Question: I want to have a simple SearchBar in ObjectiveC. Using 'UISearchBar' or 'UISearchBarDelegate' is confusing me. I could have used a 'UITextField' but it does not have the look & feel of a search bar.
As in the image attached, I want just the searchbar no 'UITableView' associated with it. The image has a TableView attached but you get the point. Also after someone enters text into the searchBar & pressed "enter" how do I retrieve the text?

I am aware of these links which discuss the same, but they are more in light with using tables.
<URL>
<URL>
<URL>
<URL>
<URL>
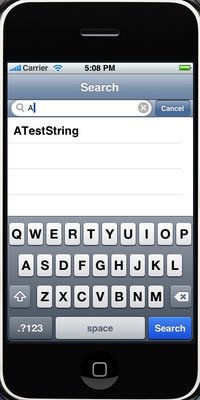
Answer: Just make your view controller implement the 'UISearchBarDelegate'. In your xib file, all you need to do is to add a UISearchBar to your view and configure it as necessary, create an outlet for it (optional really but helps to be explicit), and assign the delegate outlet to your view controller.
Then, to respond to the search bar events, implement the 'UISearchBarDelegate' protocol methods as necessary. For example:
'''
- (void)searchBarSearchButtonClicked:(UISearchBar *)searchBar {
[self handleSearch:searchBar];
}
- (void)searchBarTextDidEndEditing:(UISearchBar *)searchBar {
[self handleSearch:searchBar];
}
- (void)handleSearch:(UISearchBar *)searchBar {
NSLog(@"User searched for %@", searchBar.text);
[searchBar resignFirstResponder]; // if you want the keyboard to go away
}
- (void)searchBarCancelButtonClicked:(UISearchBar *) searchBar {
NSLog(@"User canceled search");
[searchBar resignFirstResponder]; // if you want the keyboard to go away
}
'''